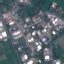
Land use / land cover class: Industrial